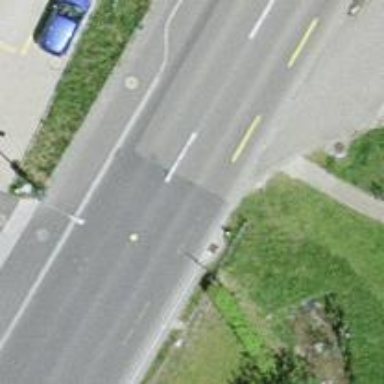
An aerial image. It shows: Asphalt road with separate sidewalk. There is designated cycle lane on the left.